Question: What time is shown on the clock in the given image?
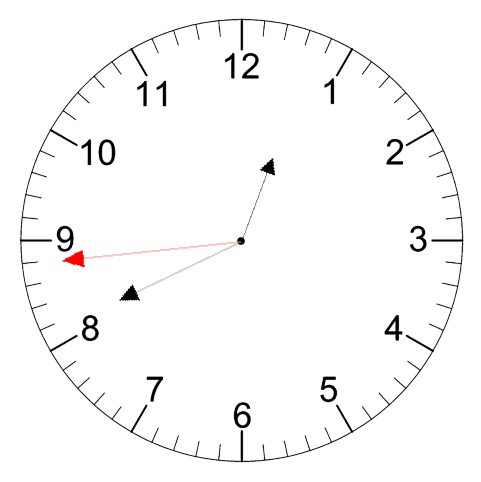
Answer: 12:40:44